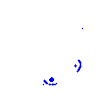
Particle: kaon